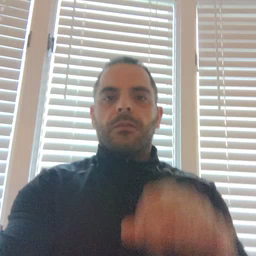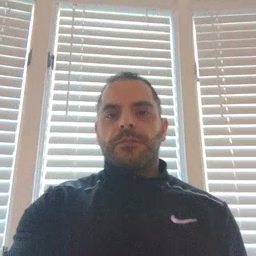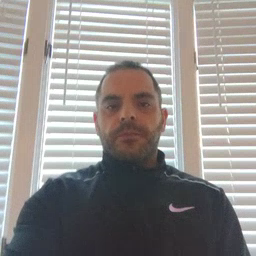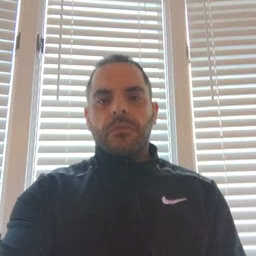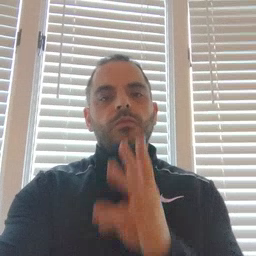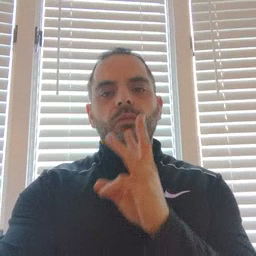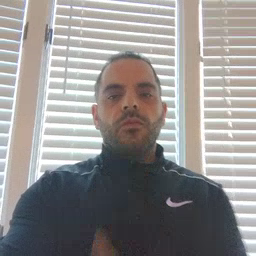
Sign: water